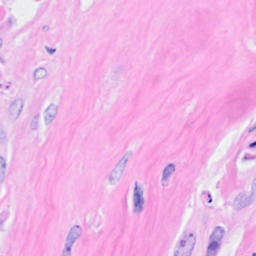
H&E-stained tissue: Breast